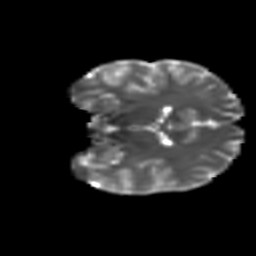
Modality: T2w
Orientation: coronal
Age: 16
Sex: female
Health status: ill
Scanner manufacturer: ge
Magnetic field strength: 3 T
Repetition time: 7.5 s
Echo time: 0.079 s